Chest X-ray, AP view. Patient: 29 years old, sex F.
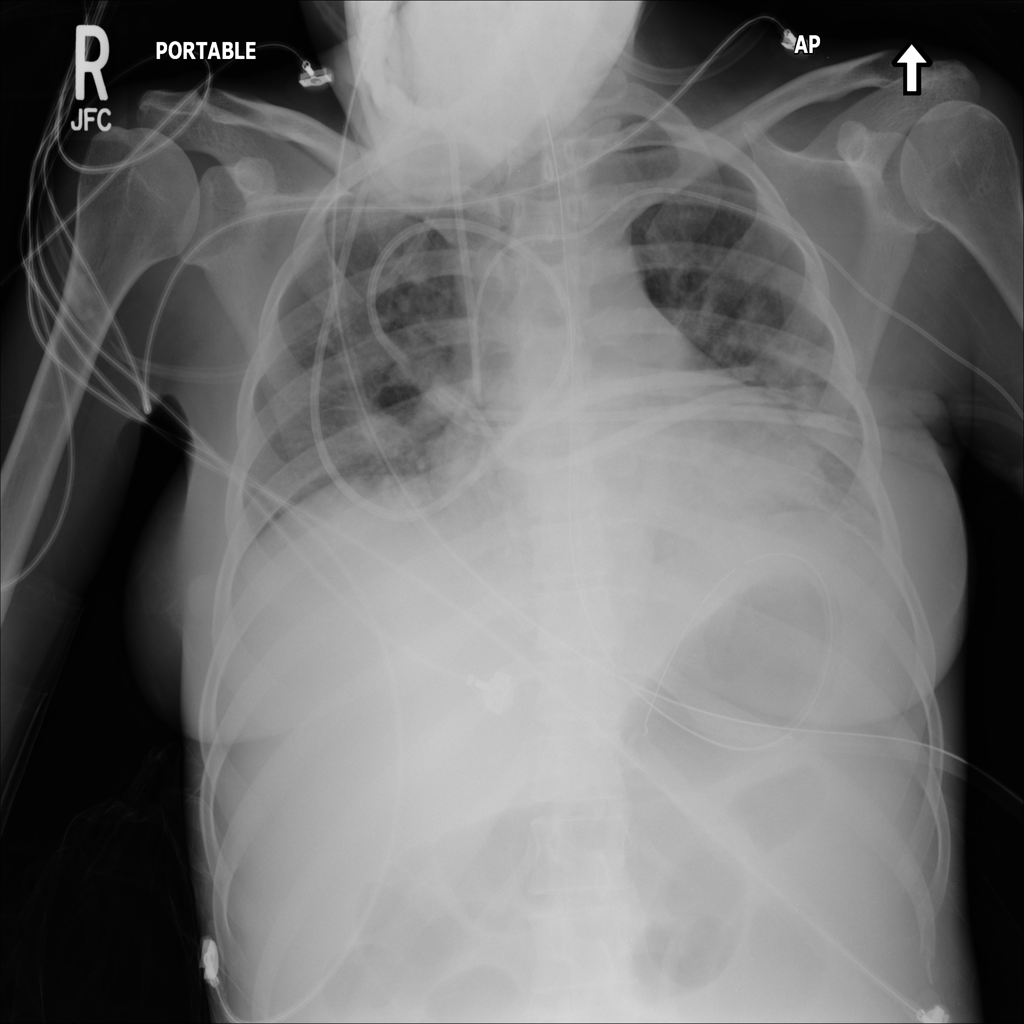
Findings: Atelectasis, Infiltration